Question: I was trying to find the answer for some time but I failed.
Lets assume that we have a 'shared_ptr' created from one thread. Then we pass this 'shared_ptr' to another 2 threads (using some queue for example). So from this moment there are 2 copies of the original 'shared_ptr', pointing to the same raw pointer.
Both owner threads will take their copies of this 'shared_ptr' from the queue. Then they will pass it to another thread or will destroy it.
Question is - is it safe? Will the raw pointer destroyed correctly (there will be no race to reference counter?)

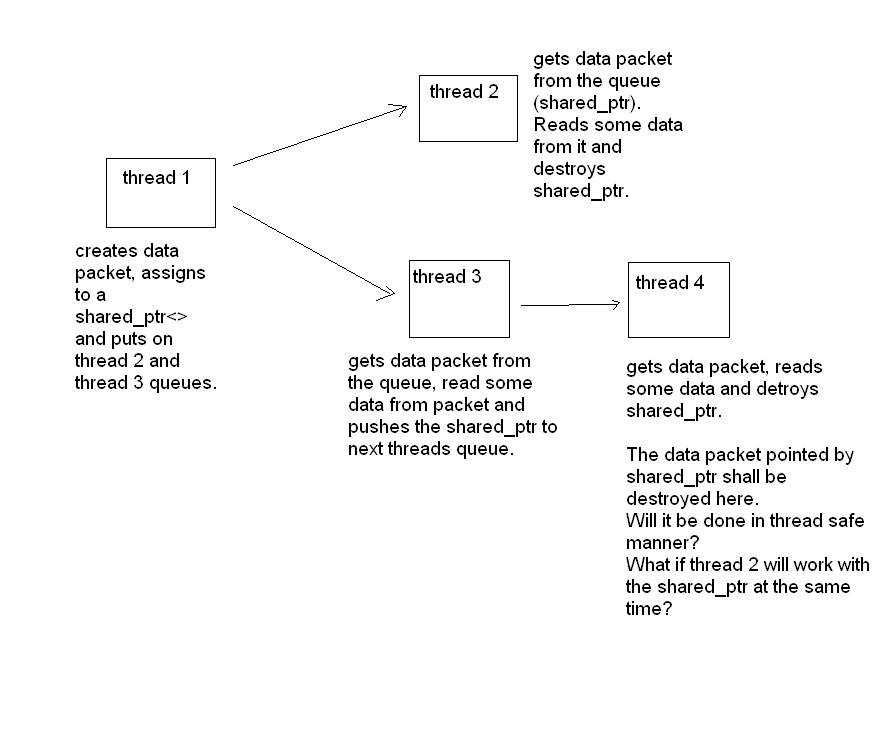
Answer: The <URL> state:
> Different shared_ptr instances can be "written to" (accessed using mutable operations such as operator= or reset) simultaneosly by multiple threads ()
(emphasis mine)
So the crux here is whether you the 'boost::shared_ptr's between threads or not. If you create copies (the "safe" way to use 'shared_ptr's) you don't have any worries about thread-safety. If however you pass the 'shared_ptr' by reference or pointer, and hence are using the actual same 'shared_ptr' in different threads, you would have to worry about thread-safety, as described in the docs.